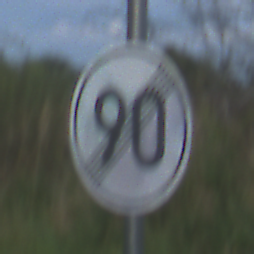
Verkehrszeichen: EndeGeschwindigkeit90
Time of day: MorningAfternoon
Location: Outdoor (Nature)
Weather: PartlyCloudy
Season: NotSpecified
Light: Natural